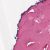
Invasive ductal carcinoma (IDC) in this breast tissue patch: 0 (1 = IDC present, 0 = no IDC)